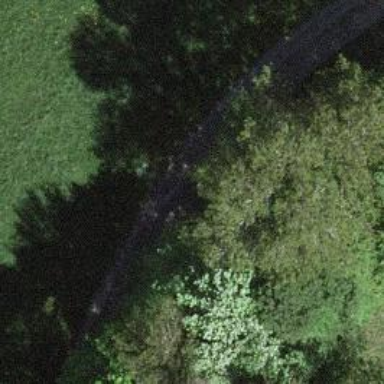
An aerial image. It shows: Track road with grade3 tracktype.